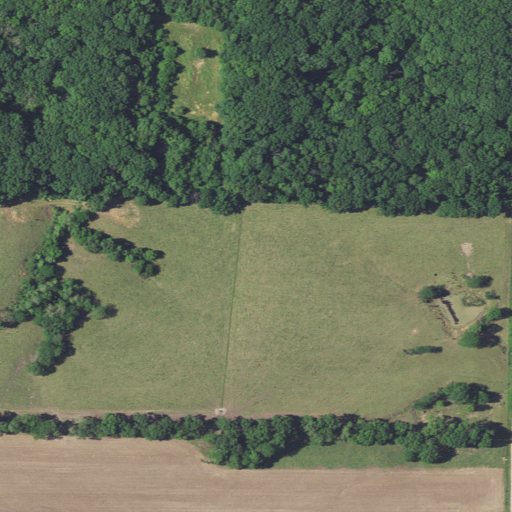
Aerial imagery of mountain in Missouri named Needmore Hill containing deciduous forest, pasture, cultivated crops, and open development